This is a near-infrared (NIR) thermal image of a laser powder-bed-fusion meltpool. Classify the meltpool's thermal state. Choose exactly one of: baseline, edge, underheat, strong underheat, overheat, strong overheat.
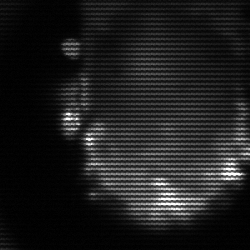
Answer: baseline